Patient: sex F, age 34
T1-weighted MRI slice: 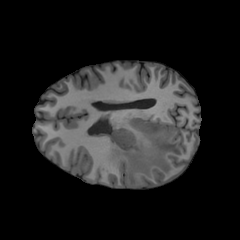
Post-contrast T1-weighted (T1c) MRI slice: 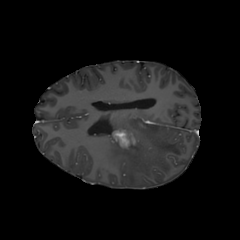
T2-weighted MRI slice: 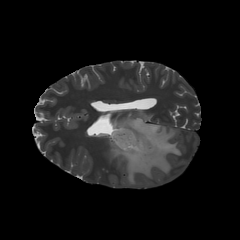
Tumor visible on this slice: yes
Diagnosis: Astrocytoma, IDH-mutant
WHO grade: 3